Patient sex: M
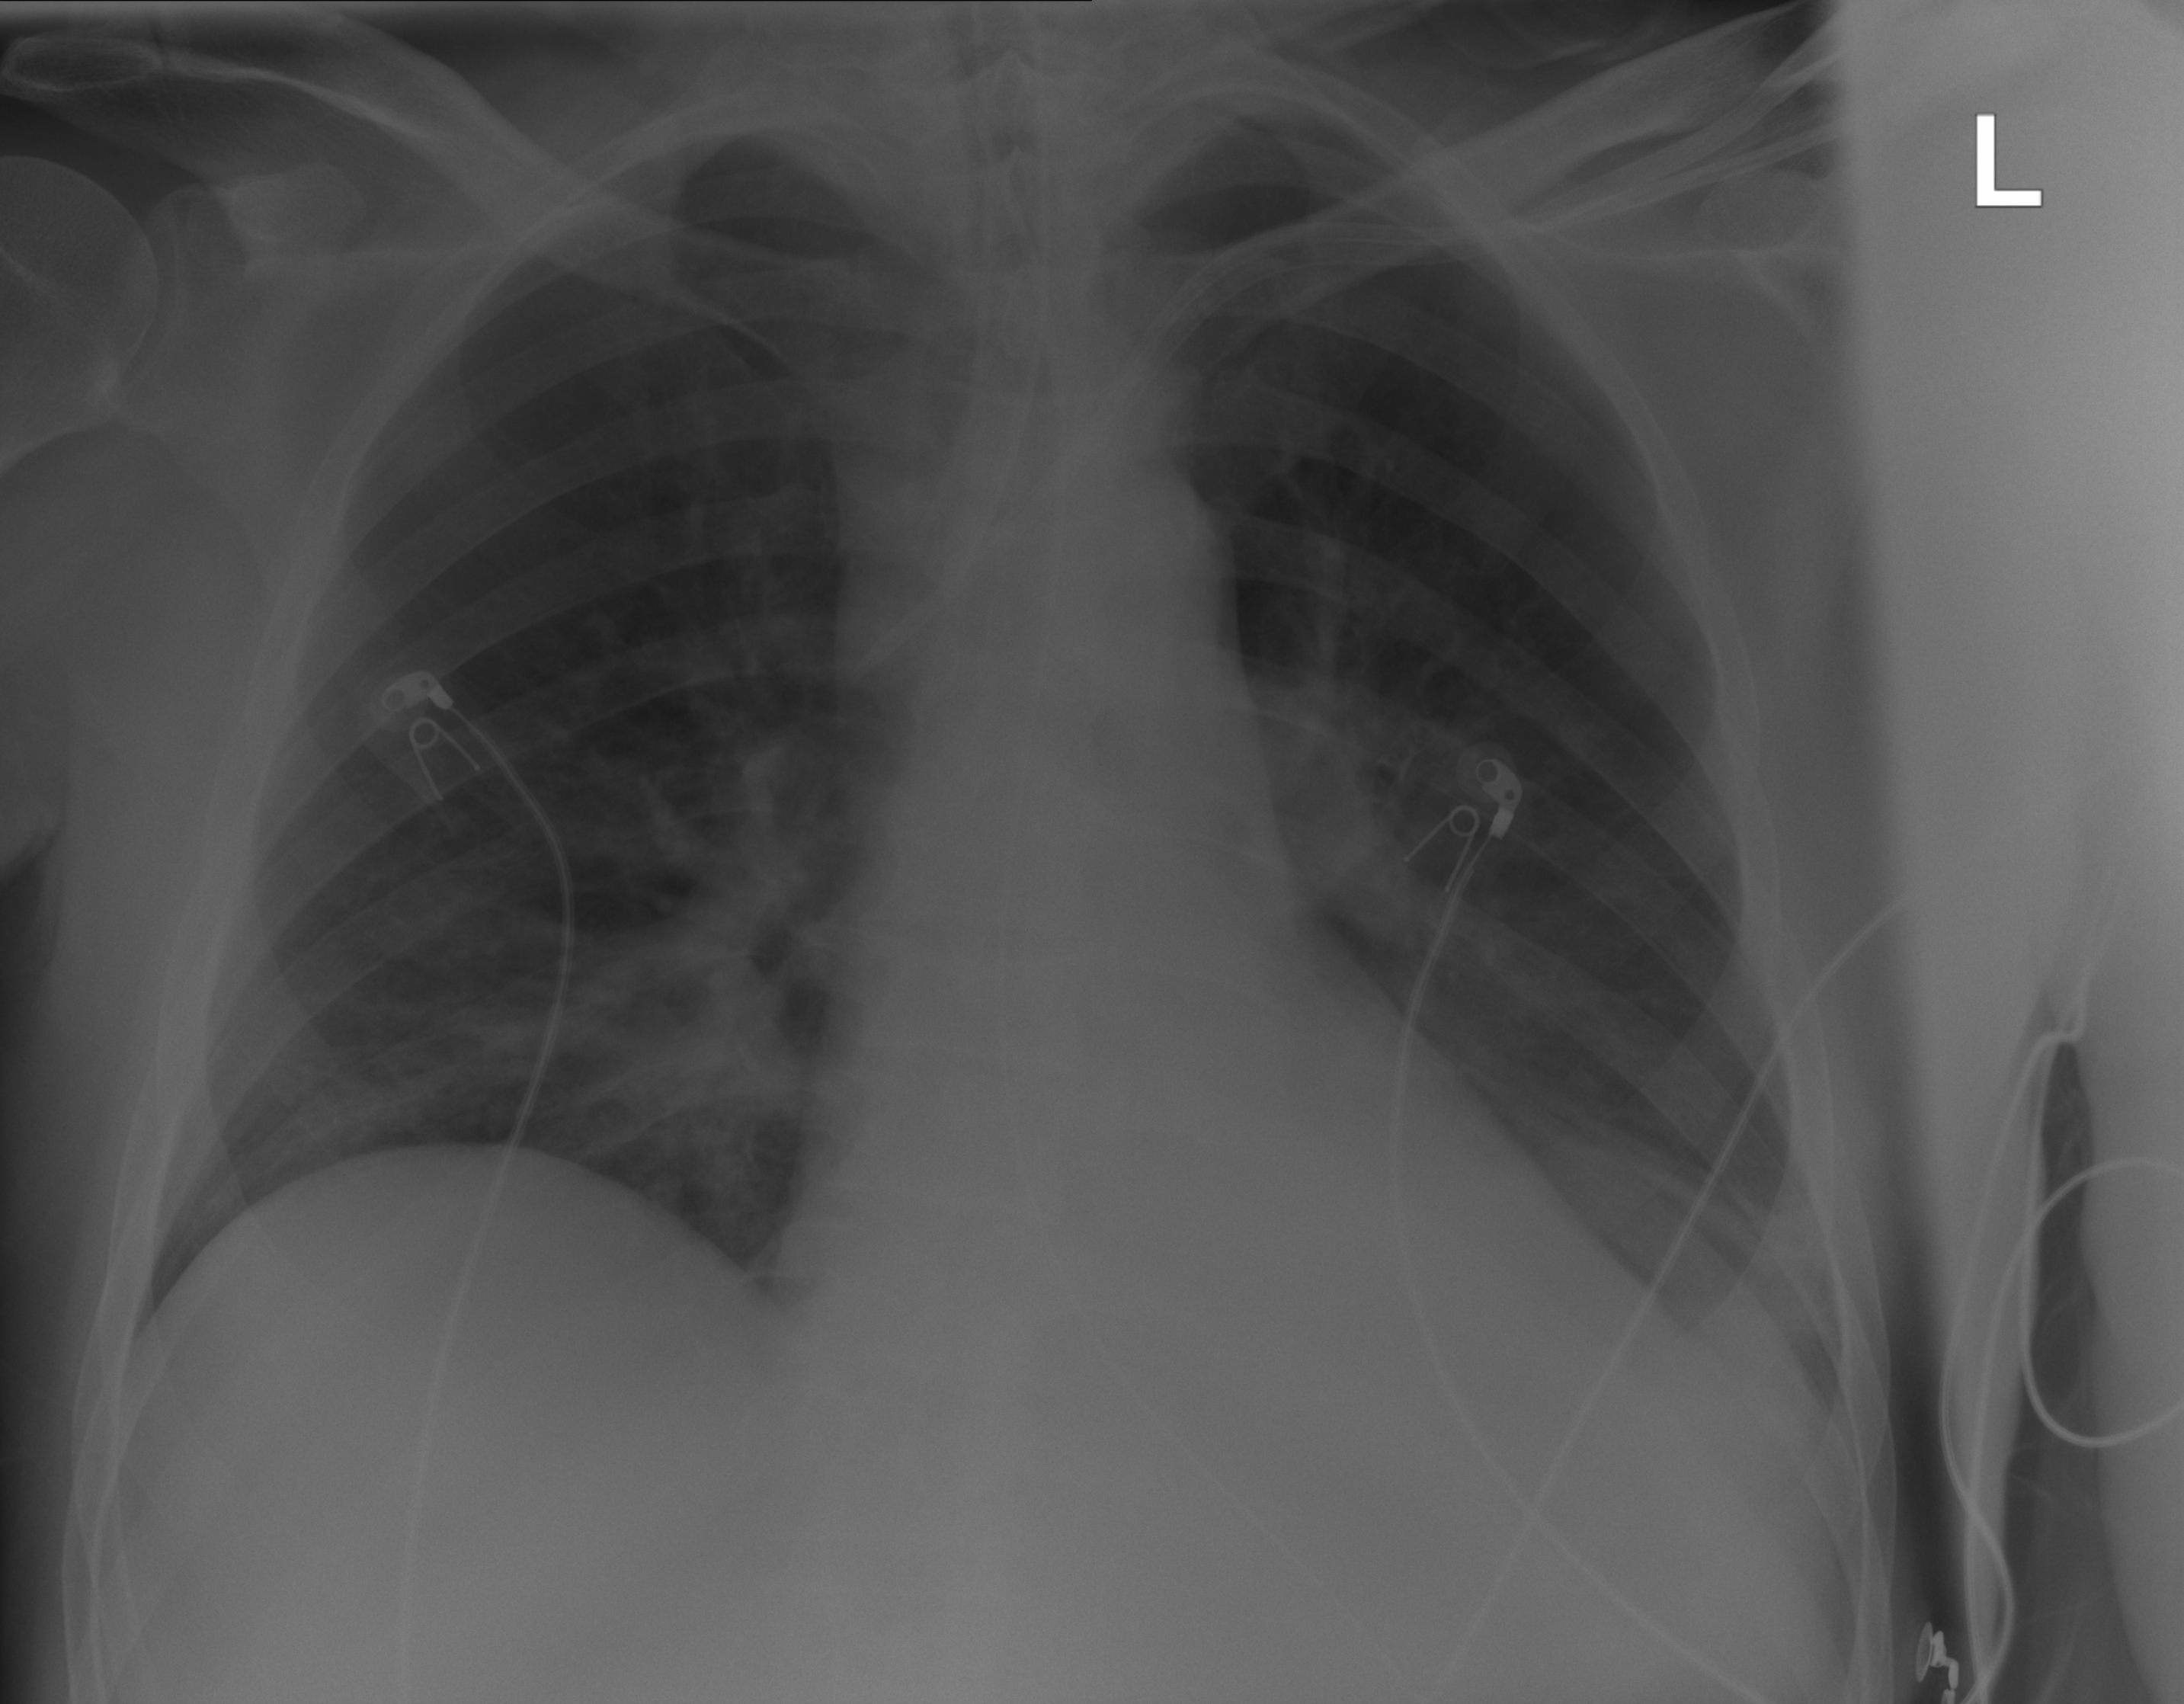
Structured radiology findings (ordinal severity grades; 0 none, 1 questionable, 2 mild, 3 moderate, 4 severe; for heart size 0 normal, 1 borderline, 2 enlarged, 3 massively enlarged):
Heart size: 0
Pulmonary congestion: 2
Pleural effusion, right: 0
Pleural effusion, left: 1
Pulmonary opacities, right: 3
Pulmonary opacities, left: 2
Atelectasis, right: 3
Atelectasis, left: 3